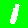
Digit: 1